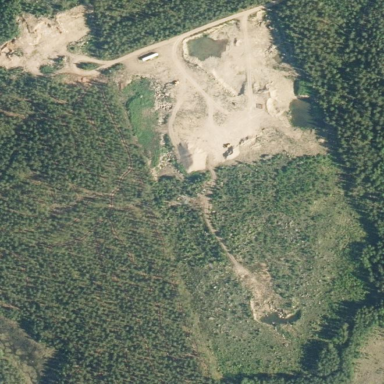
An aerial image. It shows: Quarry area where gravel is extracted.